Aerial crown-view tile of a tropical tree (Barro Colorado Island, Panama), acquired 20241216:
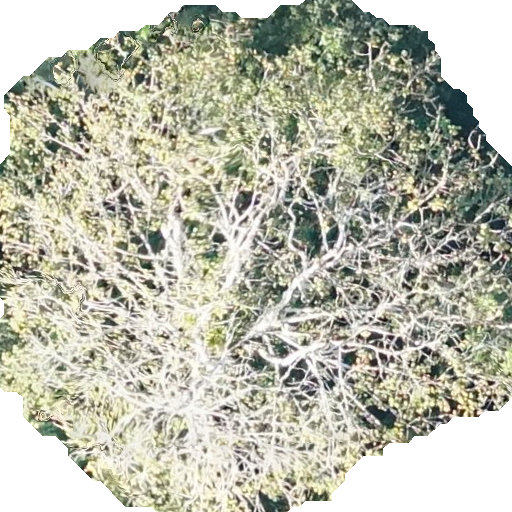
Species: Sterculia apetala
GBIF accepted scientific name: Sterculia apetala
Crown area: 325.549 m²